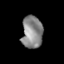
Tissue: skin
Cell type: Endothelial cells
Senescence score: 0.273
Nuclear area (px): 654
Mean DAPI intensity: 136.85